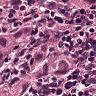
Metastatic tissue present: yes